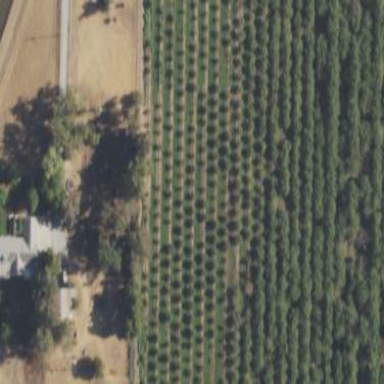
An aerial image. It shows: Orchard.